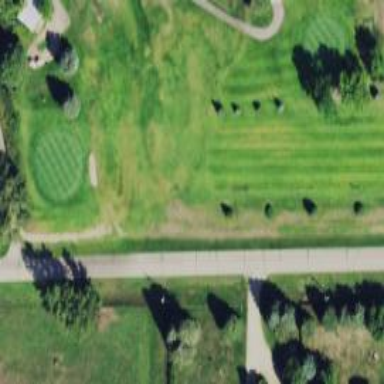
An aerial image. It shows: Golf hole.